Question: I am using the Ribbon control in WPF and I noticed there are 2 different versions.
1. using Microsoft.Windows.Controls.Ribbon; If I use this one in my xaml and class, my whole window will be in a very old windows style.
2. using System.Windows.Controls.Ribbon; If I use this one in my xaml and class, my Ribbontabs suddenly won't fill correctly anymore.
When I use both of them. With this:
'''
<ribbon:RibbonWindow x:Class="WPSDashboard.Views.ShellWindow"
xmlns="http://schemas.microsoft.com/winfx/2006/xaml/presentation"
xmlns:x="http://schemas.microsoft.com/winfx/2006/xaml"
xmlns:ribbon="clr-namespace:System.Windows.Controls.Ribbon;assembly=System.Windows.Controls.Ribbon"
xmlns:r="clr-namespace:Microsoft.Windows.Controls.Ribbon;assembly=RibbonControlsLibrary"
xmlns:prism="clr-namespace:Microsoft.Practices.Prism.Regions;assembly=Microsoft.Practices.Prism"
Title="WPSDashboard"
x:Name="RibbonWindow"
Width="640" Height="480">
<Grid x:Name="LayoutRoot">
<Grid.RowDefinitions>
<RowDefinition Height="Auto"/>
<RowDefinition Height="*"/>
</Grid.RowDefinitions>
<!-- Ribbon Region -->
<r:Ribbon x:Name="Ribbon" prism:RegionManager.RegionName="RibbonRegion">
<r:Ribbon.ApplicationMenu>
<r:RibbonApplicationMenu SmallImageSource="Images\SmallIcon.png">
<r:RibbonApplicationMenuItem Header="Exit"
x:Name="MenuItemExit"
ImageSource="Images\Exit.png"
Command="{Binding ExitCommand}"/>
</r:RibbonApplicationMenu>
</r:Ribbon.ApplicationMenu>
</r:Ribbon>
<Grid x:Name="ClientArea" Grid.Row="1">
<!-- Workspace Region-->
<GridSplitter HorizontalAlignment="Left" Width="2" Grid.Column="1"/>
<ContentControl x:Name="WorkspaceRegion" Grid.Column="1" prism:RegionManager.RegionName="WorkspaceRegion" />
</Grid>
</Grid>
</ribbon:RibbonWindow>
'''
My Ribbontabs will load but the window now looks like this:
I can't click on close and minimize and maximize. <---

How can I get the border to be normal instead of small?
I can't close my windows this way.
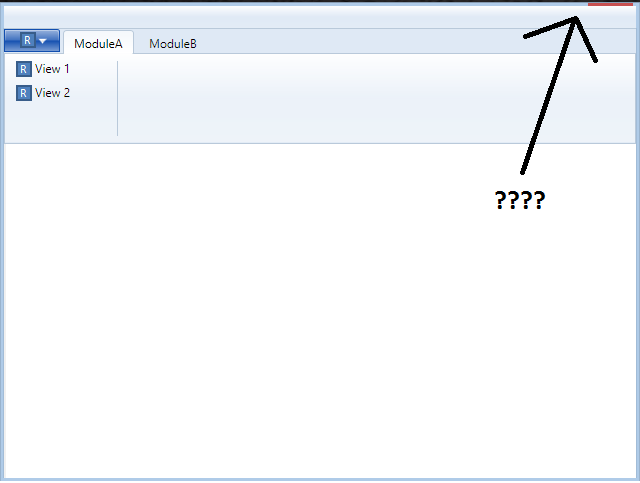
Answer: I found the best way to make it look and work good!
Instead of the tags '<ribbon:RibbonWindow' on the beginning of the xaml,
Make it '<Window' .
Also add this part:
'''
xmlns:r="clr-namespace:System.Windows.Controls.Ribbon;assembly=System.Windows.Controls.Ribbon"
'''
Then in your class delete your ': RibbonWindow' (If it's there)
If that doesn't work and you don't need the quick access toolbar, this may help:
Go back to your XAML, and change the Ribbon margin to -22 :
'''
<r:Ribbon x:Name="Ribbon" prism:RegionManager.RegionName="RibbonRegion" Margin="0,-22,0,0" >
'''
Now my application looks like this(with the -22 margin) :

Now it looks like a normal application without an ugly windows 98 or 2000 style and the close button, minizime button and maximize button are back!